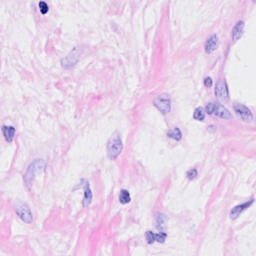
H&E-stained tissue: Breast